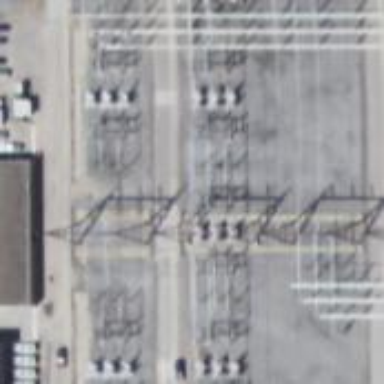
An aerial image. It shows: Switch used for power control.